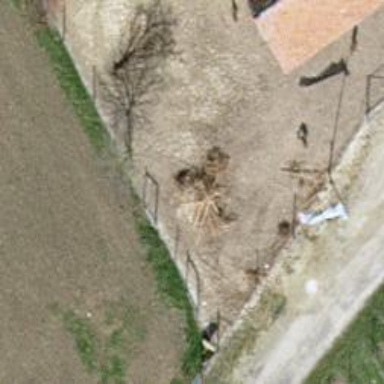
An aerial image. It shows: Fence with chain link type.